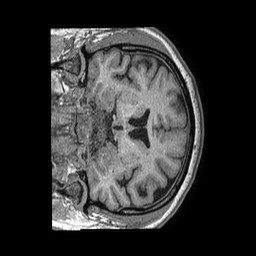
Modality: T1w
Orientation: coronal
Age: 53
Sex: male
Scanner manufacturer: philips
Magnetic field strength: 1.5 T
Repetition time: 0.007511 s
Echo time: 0.00342 s